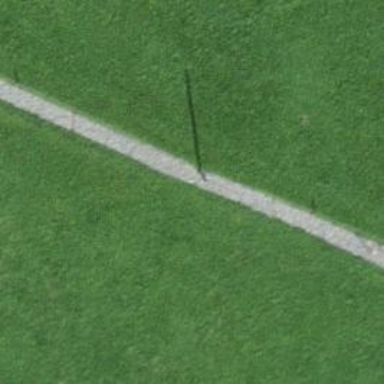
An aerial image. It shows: Cycle barrier.